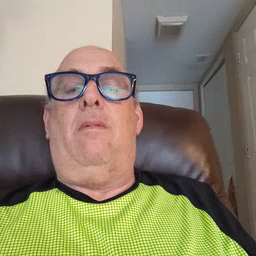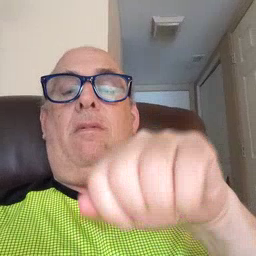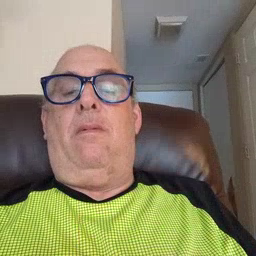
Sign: yes